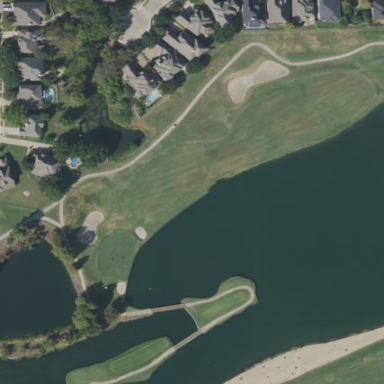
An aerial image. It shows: Golf fairway surrounded by grass.